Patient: sex M, age 66
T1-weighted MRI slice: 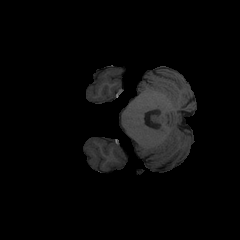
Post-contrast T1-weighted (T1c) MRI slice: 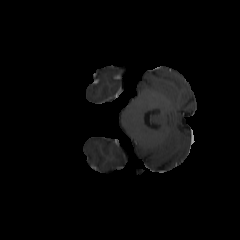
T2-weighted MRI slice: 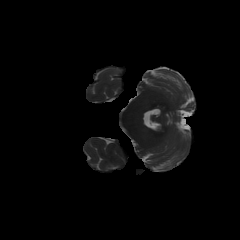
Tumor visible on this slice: no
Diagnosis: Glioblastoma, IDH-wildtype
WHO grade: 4